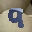
Label: 9